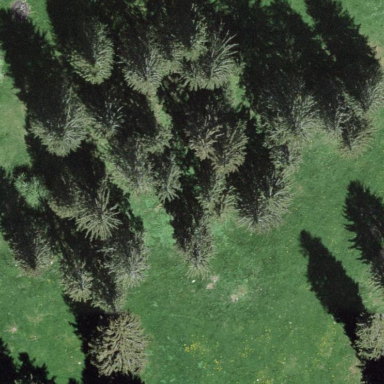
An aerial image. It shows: Serene woodland landscape.